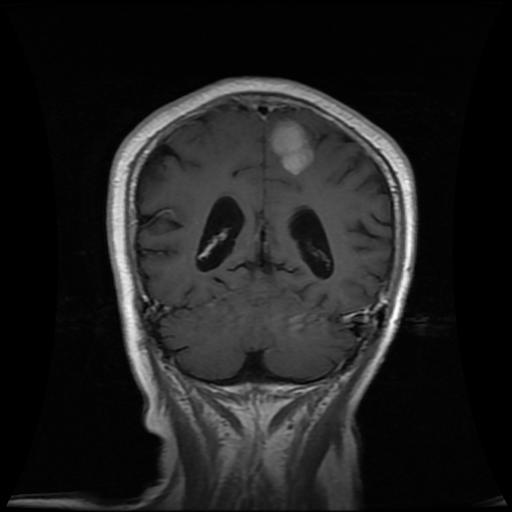
Label: meningioma